Question: What is the reading of the measurement in the image?
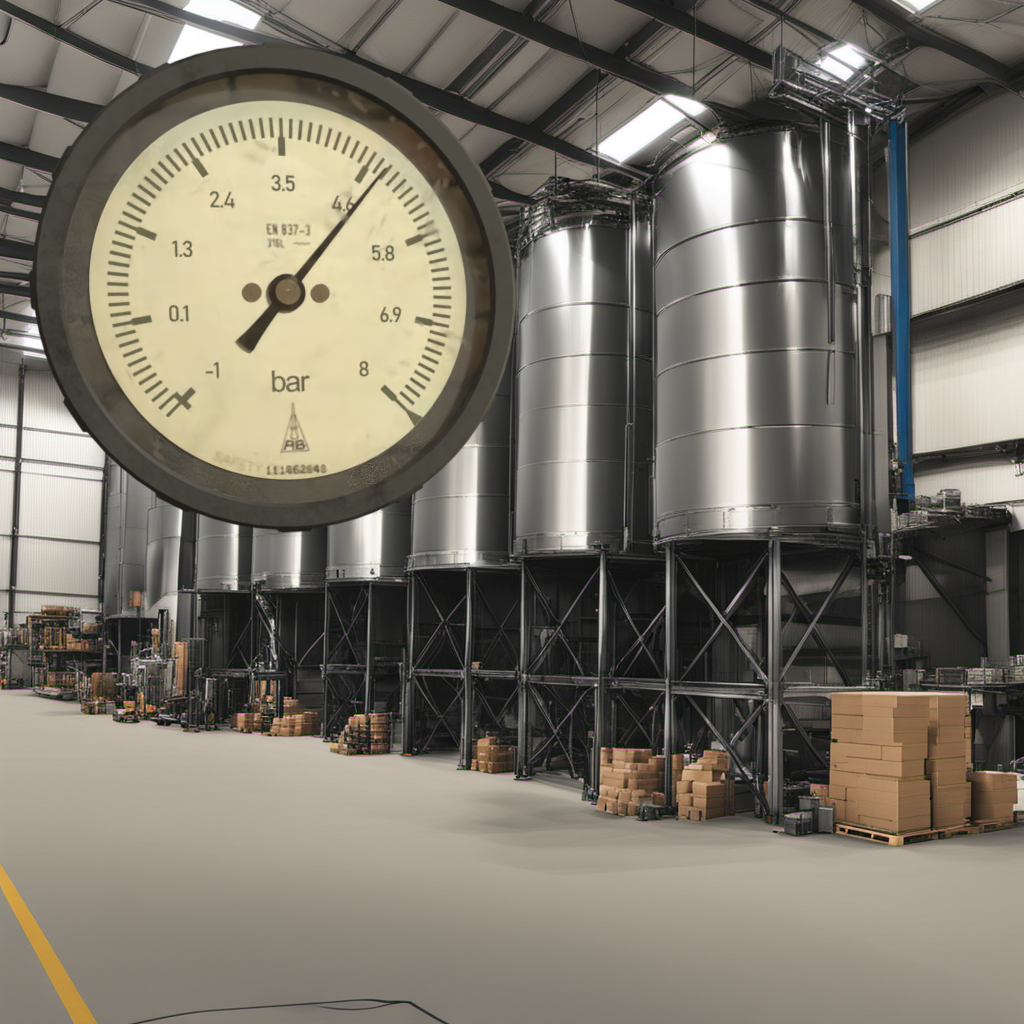
Answer: The result is 4.81
Question: What is the range of this measurement?
Answer: The range is from -1 to 8
Question: What is the minimum and maximum value of the measurement shown in the image?
Answer: The minimum value is -1 and the maximum value is 8